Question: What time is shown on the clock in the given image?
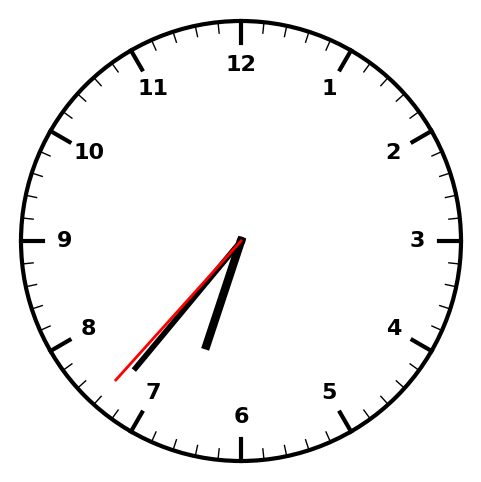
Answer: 06:36:37